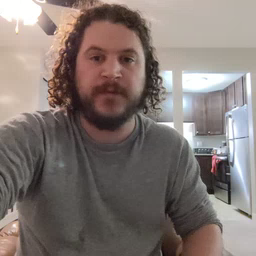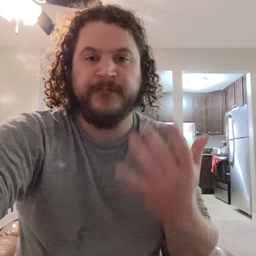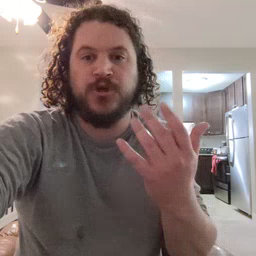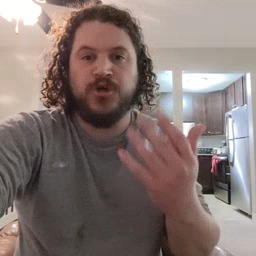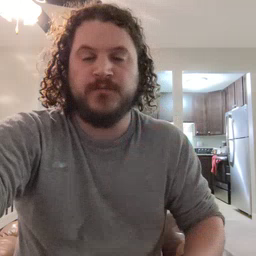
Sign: finger